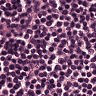
Metastatic tissue present: no